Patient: sex F, age 43
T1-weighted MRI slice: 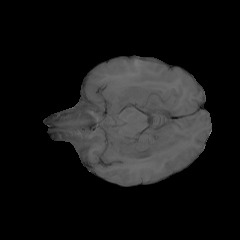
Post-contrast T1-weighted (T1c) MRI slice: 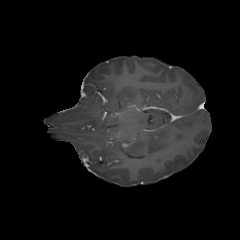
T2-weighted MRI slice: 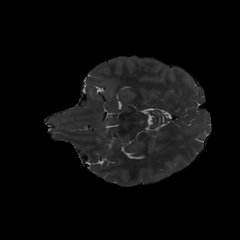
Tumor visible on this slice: yes
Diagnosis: Astrocytoma, IDH-mutant
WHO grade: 3